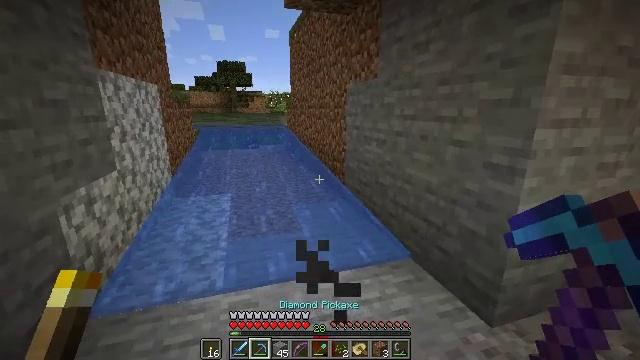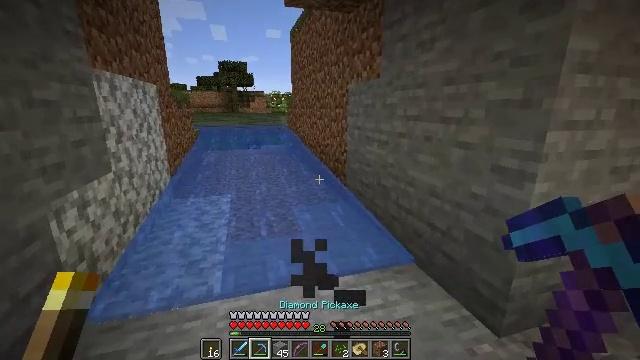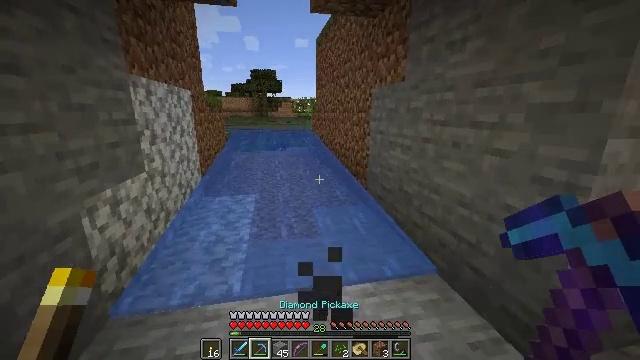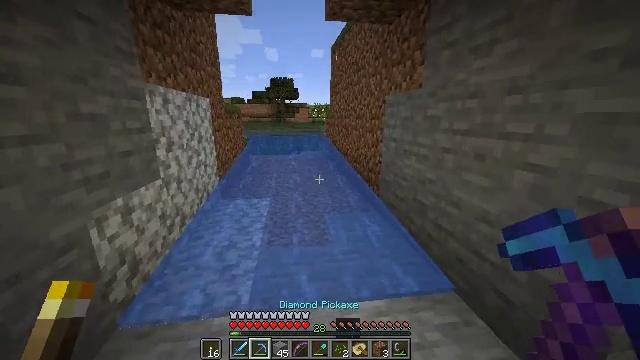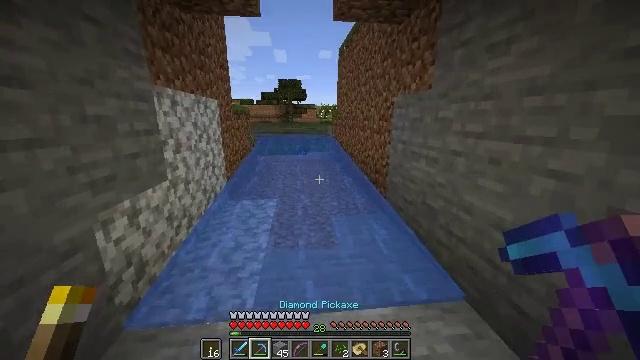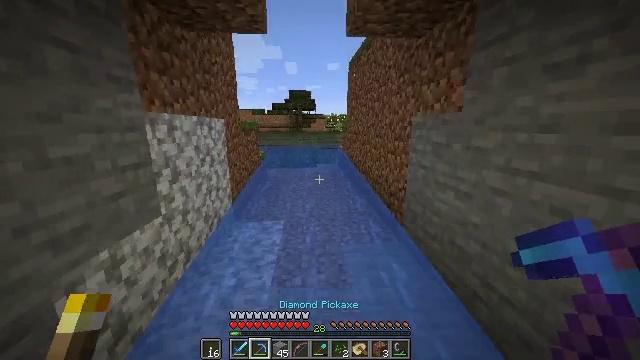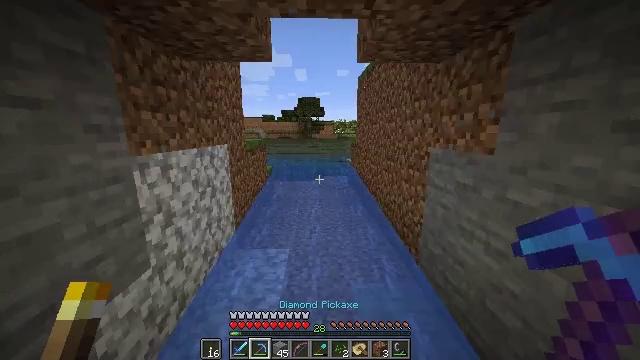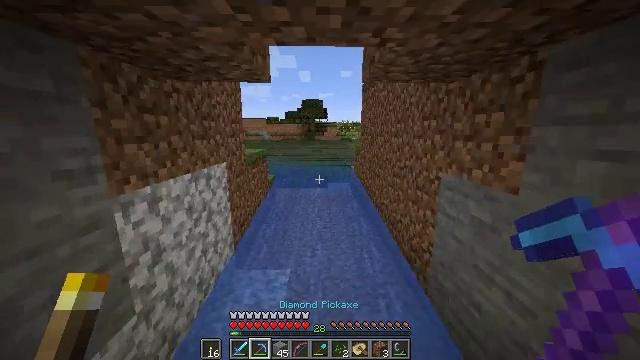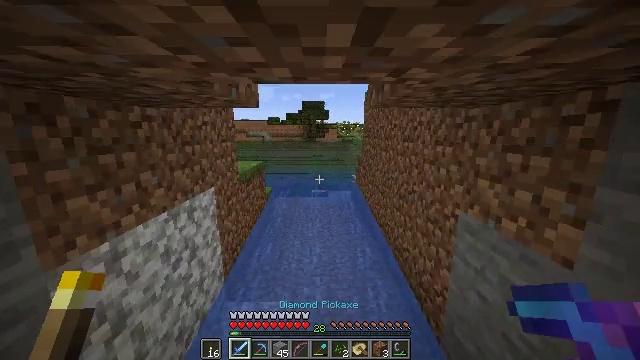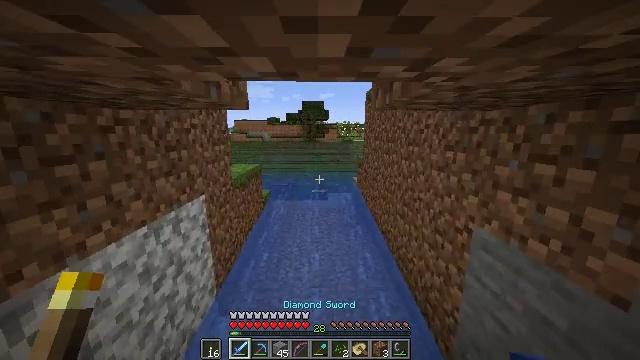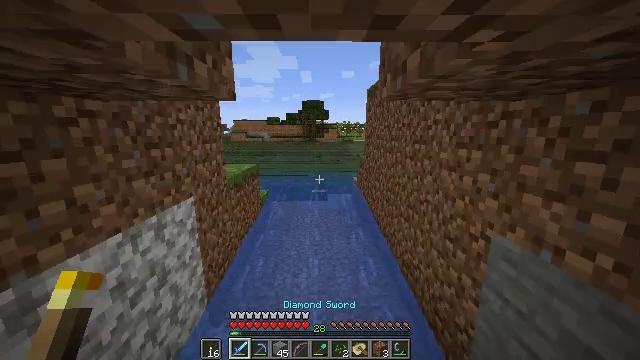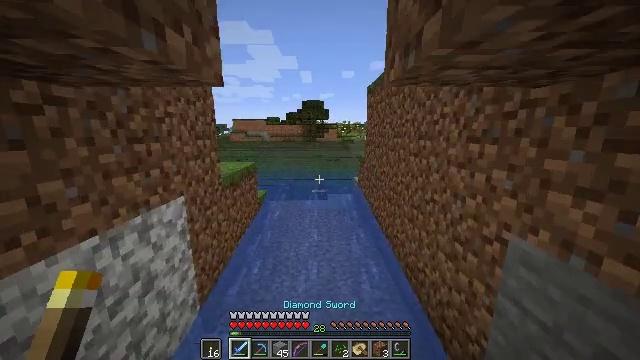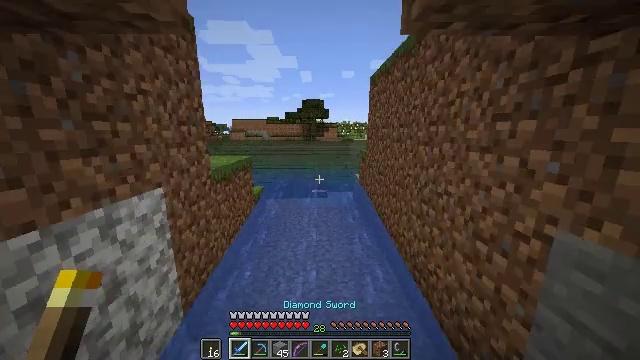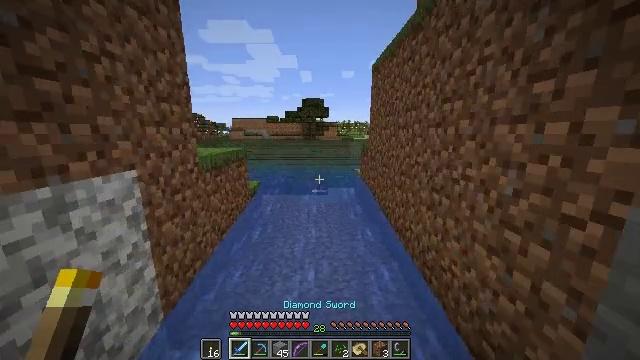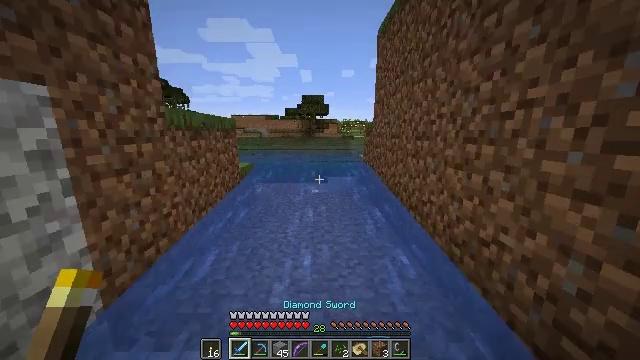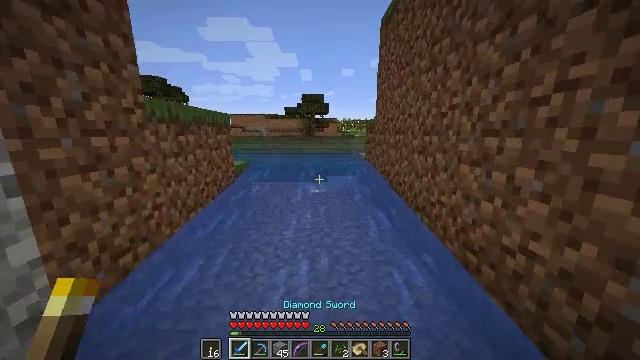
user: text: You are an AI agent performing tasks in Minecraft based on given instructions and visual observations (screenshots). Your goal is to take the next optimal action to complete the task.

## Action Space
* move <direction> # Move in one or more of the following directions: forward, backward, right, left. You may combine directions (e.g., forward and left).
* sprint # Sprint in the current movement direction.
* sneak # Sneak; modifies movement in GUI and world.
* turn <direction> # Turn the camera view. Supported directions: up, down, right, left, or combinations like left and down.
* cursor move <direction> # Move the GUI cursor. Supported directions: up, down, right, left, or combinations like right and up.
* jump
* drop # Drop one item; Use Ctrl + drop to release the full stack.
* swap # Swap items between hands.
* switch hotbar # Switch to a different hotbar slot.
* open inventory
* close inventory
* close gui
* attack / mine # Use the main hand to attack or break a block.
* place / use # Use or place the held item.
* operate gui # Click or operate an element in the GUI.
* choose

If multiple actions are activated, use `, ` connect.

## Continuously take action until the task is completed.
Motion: motion action
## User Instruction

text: Mine sand by the water.
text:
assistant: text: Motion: move forward, sprint
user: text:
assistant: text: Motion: move forward, sprint, turn left
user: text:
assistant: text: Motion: move forward, sprint, turn left
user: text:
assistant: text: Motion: move forward, sprint, turn left
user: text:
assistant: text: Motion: move forward, sprint, turn left and up, jump
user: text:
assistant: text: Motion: move forward, sprint, turn left and up, jump
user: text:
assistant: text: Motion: move forward, sprint, jump
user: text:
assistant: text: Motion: move forward, sprint, jump, switch to hotbar 1
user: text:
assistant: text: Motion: move forward, sprint, jump, switch to hotbar 1
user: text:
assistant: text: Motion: move forward, sprint, jump, switch to hotbar 1
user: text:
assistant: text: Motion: move forward, sprint, jump
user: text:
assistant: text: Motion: move forward, sprint, jump
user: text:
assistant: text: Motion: move forward, sprint, jump
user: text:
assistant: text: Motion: move forward, sprint, jump
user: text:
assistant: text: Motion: move forward, sprint, jump
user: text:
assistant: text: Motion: move forward, sprint, jump
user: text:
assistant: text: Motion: move forward, sprint, jump
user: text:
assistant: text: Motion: move forward, sprint, turn left and down, jump
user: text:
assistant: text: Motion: move forward, sprint, jump
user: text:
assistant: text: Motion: move forward, sprint, jump
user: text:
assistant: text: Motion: move forward, sprint, jump
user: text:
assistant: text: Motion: move forward, sprint, jump
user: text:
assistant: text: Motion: move forward, sprint, jump
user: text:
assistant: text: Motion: move forward, sprint, jump
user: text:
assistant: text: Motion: move forward, sprint, jump
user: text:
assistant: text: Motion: move forward, sprint, jump
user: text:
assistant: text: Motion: move forward, sprint, jump
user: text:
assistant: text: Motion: move forward, sprint, jump
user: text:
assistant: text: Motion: move forward, sprint, jump
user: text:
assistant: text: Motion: move forward, sprint, jump